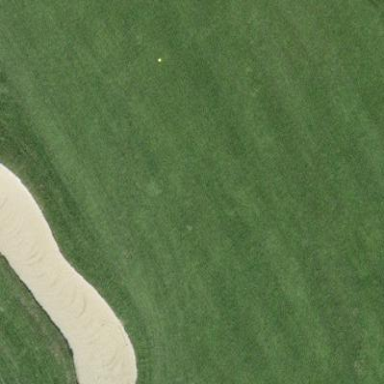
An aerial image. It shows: Golf bunker filled with natural sand.